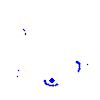
Particle: electron